Question: I want to display on the top left corner of an object drawed on a canvas.
The left and top position of the delete button is equal to 'object.left + object.width' and the top equal to 'object.top'.
After I rotate the object the 'left' and 'top' of the delete button is equal to the original position of the object.
Can someone explain me how to get 'real' XY coords of top-right corner?
Here is my jsfiddle:
<URL>
'''
delBtn.style.display = 'block';
delBtn.style.left = activeEl.left + (activeEl.width * activeEl.scaleX / 2) - 25 + 'px';
delBtn.style.top = activeEl.top - (activeEl.height * activeEl.scaleX / 2) - 15 + 'px';
'''

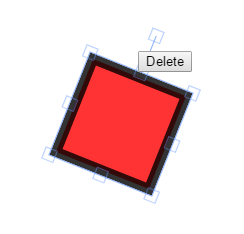
Answer:
'''
function rotatedTopLeft(x,y,width,height,rotationAngle){
// get the center of the rectangle (==rotation point)
var cx=x+width/2;
var cy=y+height/2;
// calc the angle of the unrotated TL corner vs the center point
var dx=x-cx;
var dy=y-cy;
var originalTopLeftAngle=Math.atan2(dy,dx);
// Add the unrotatedTL + rotationAngle to get total rotation
var rotatedTopLeftAngle=originalTopLeftAngle+rotationAngle;
// calc the radius of the rectangle (==diagonalLength/2)
var radius=Math.sqrt(width*width+height*height)/2;
// calc the rotated top & left corner
var rx=cx+radius*Math.cos(rotatedTopLeftAngle);
var ry=cy+radius*Math.sin(rotatedTopLeftAngle);
// return the results
return({left:rx,top:ry});
}
'''
'''
var canvas=document.getElementById("canvas");
var ctx=canvas.getContext("2d");
var cw=canvas.width;
var ch=canvas.height;
var PI=Math.PI;
var PI2=PI*2;
var x=125;
var y=132;
var width=50;
var height=36;
var rotationAngle=PI/6;
ctx.translate(x+width/2,y+height/2);
ctx.rotate(rotationAngle);
ctx.fillStyle='red';
ctx.strokeStyle='black';
ctx.lineWidth=5;
ctx.fillRect(-width/2,-height/2,width,height);
ctx.strokeRect(-width/2,-height/2,width,height);
ctx.rotate(-rotationAngle);
ctx.translate(-(x+width/2),-(y+height/2));
var rotatedTopLeft=rotatedTopLeft(x,y,width,height,rotationAngle);
dot(rotatedTopLeft.left,rotatedTopLeft.top,5,'gold');
function rotatedTopLeft(x,y,width,height,rotationAngle){
// get the center of the rectangle (==rotation point)
var cx=x+width/2;
var cy=y+height/2;
// calc the angle of the unrotated TL corner vs the center point
var dx=x-cx;
var dy=y-cy;
var originalTopLeftAngle=Math.atan2(dy,dx);
// Add the unrotatedTL + rotationAngle to get total rotation
var rotatedTopLeftAngle=originalTopLeftAngle+rotationAngle;
// calc the radius of the rectangle (==diagonalLength/2)
var radius=Math.sqrt(width*width+height*height)/2;
// calc the rotated top & left corner
var rx=cx+radius*Math.cos(rotatedTopLeftAngle);
var ry=cy+radius*Math.sin(rotatedTopLeftAngle);
// return the results
return({left:rx,top:ry});
}
function dot(x,y,radius,fill){
ctx.beginPath();
ctx.arc(x,y,radius,0,PI2);
ctx.closePath();
ctx.fillStyle=fill;
ctx.fill();
}
'''
'''
body{ background-color: ivory; }
#canvas{border:1px solid red;}
'''
'''
<h4>Gold dot is at the rotated top-left corner</h4>
<canvas id="canvas" width=300 height=300></canvas>
'''